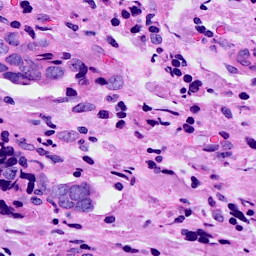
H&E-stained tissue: Breast